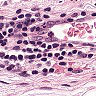
Metastatic tissue present: no